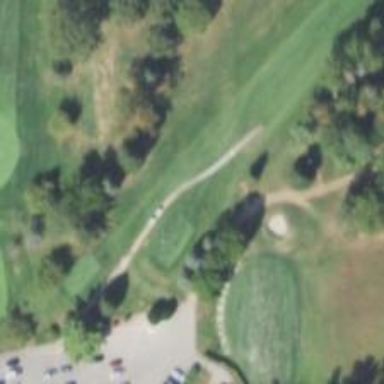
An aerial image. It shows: Path for both road and golf.